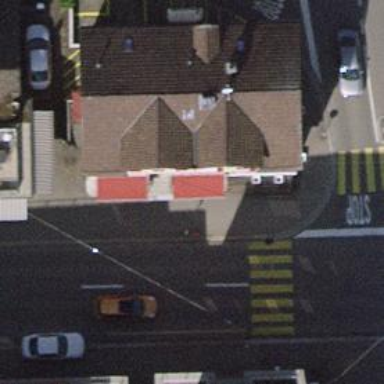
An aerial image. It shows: Ice cream stand or shop.